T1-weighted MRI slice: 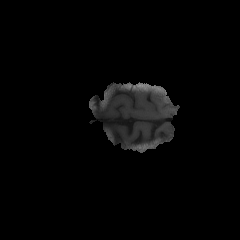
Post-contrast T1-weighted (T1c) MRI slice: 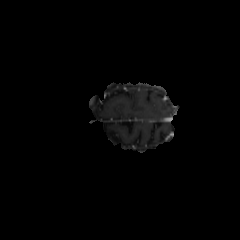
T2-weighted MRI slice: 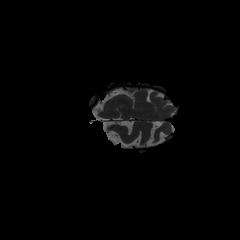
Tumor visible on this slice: no